Interaction volume radius: 5 \u00c5
Interaction volume height: 10 \u00c5
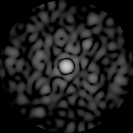
Disorder parameter: 0.7805